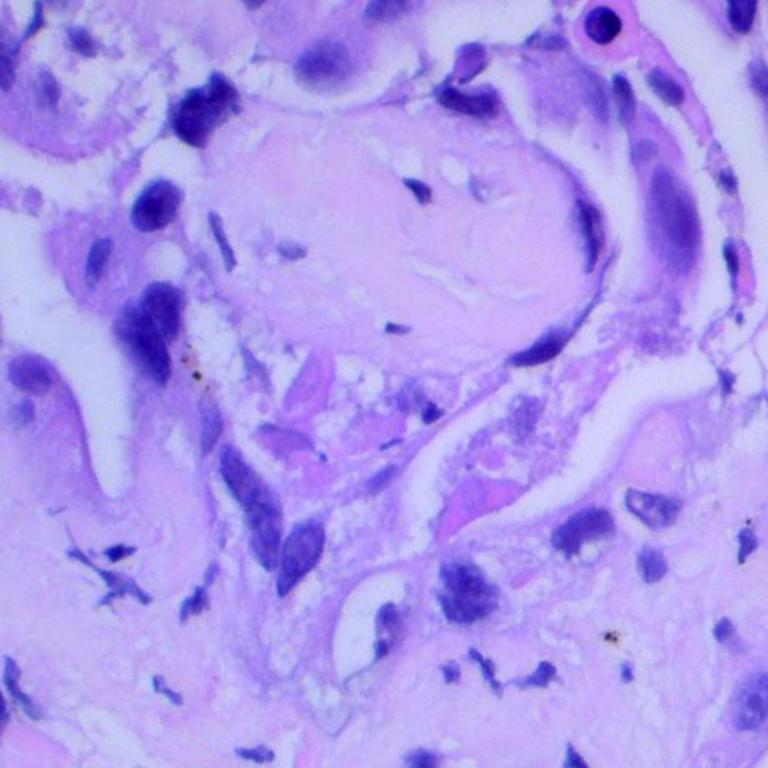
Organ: lung
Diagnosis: adenocarcinomas